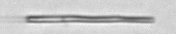
Label: fiber